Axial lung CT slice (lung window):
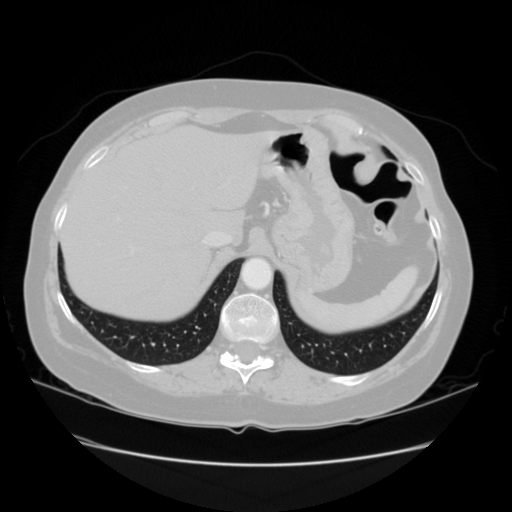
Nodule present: no